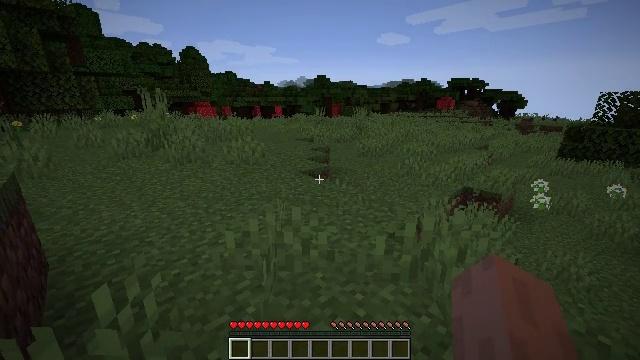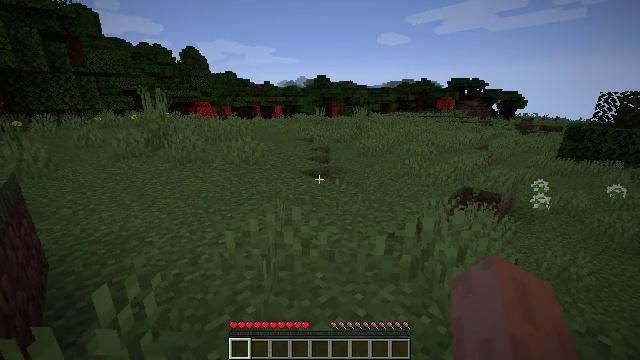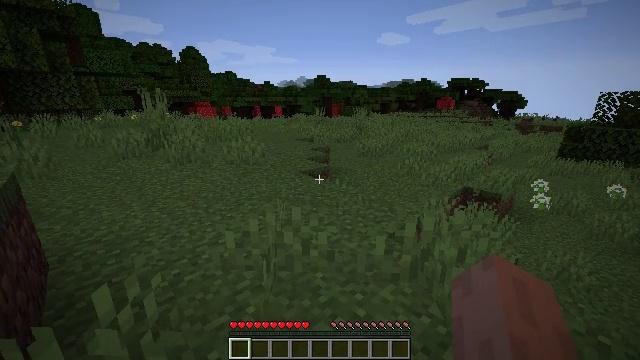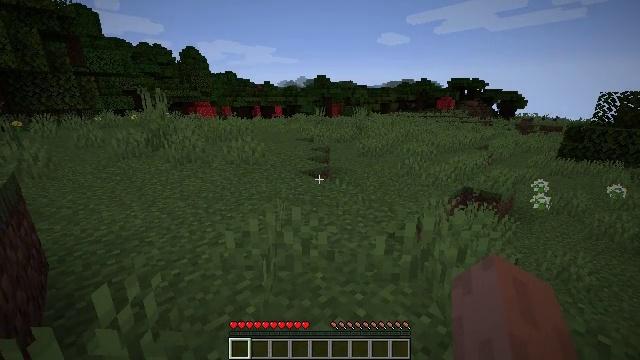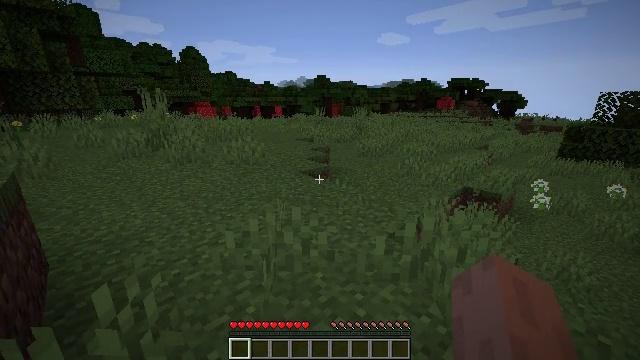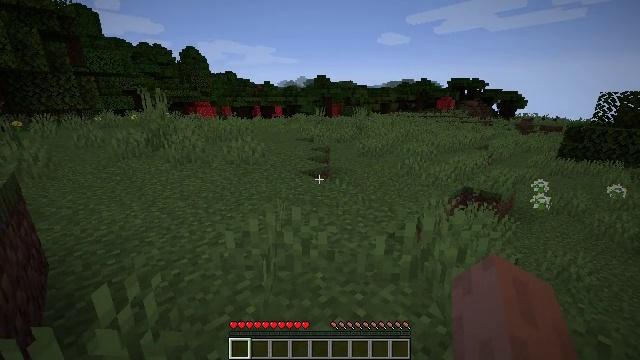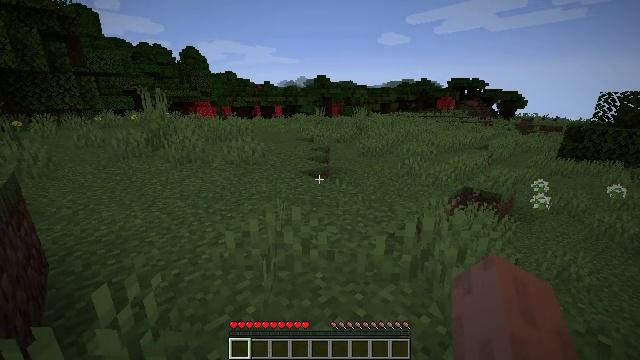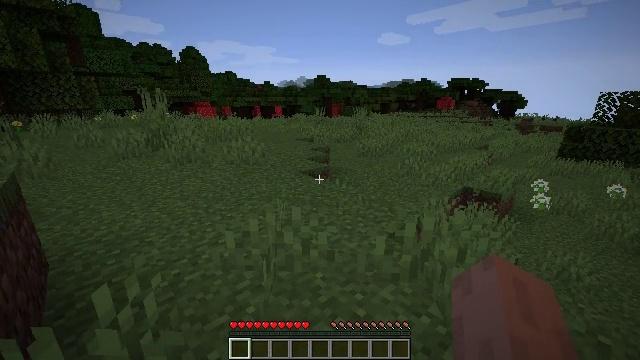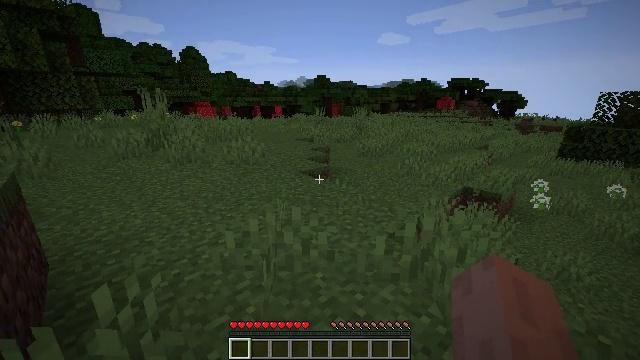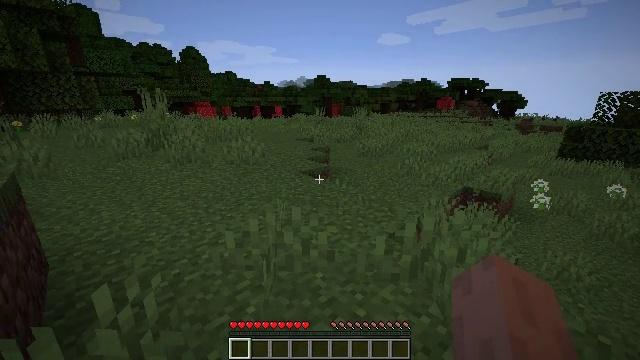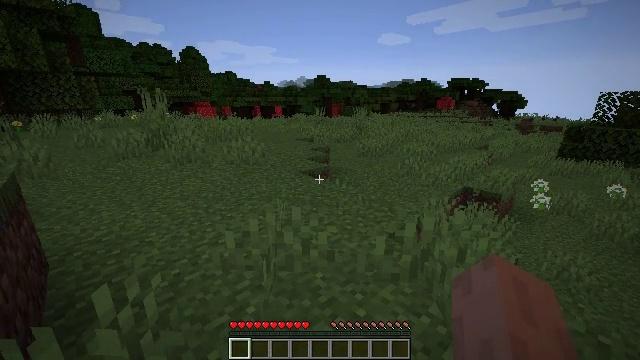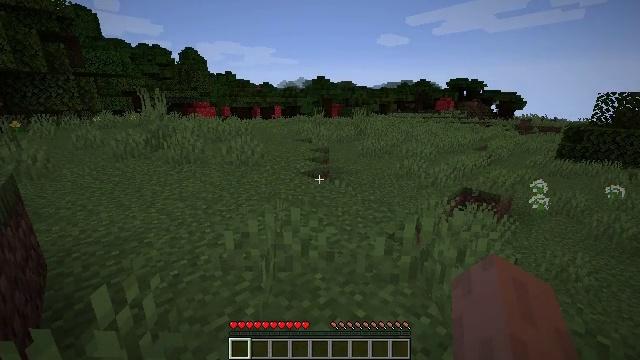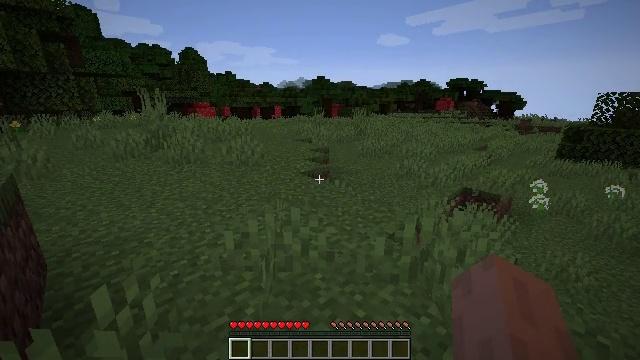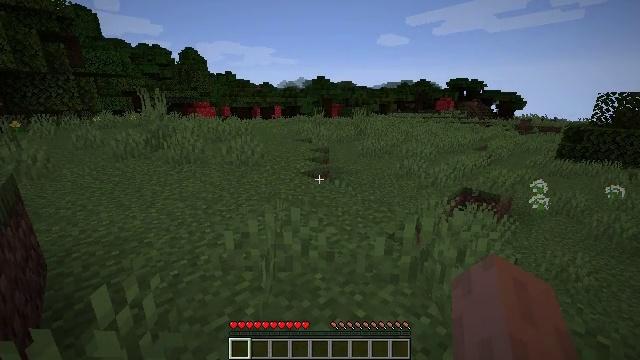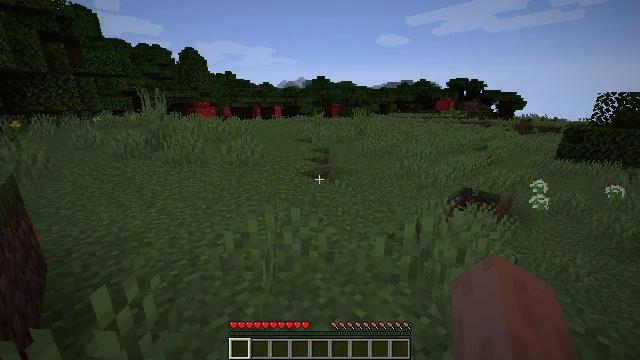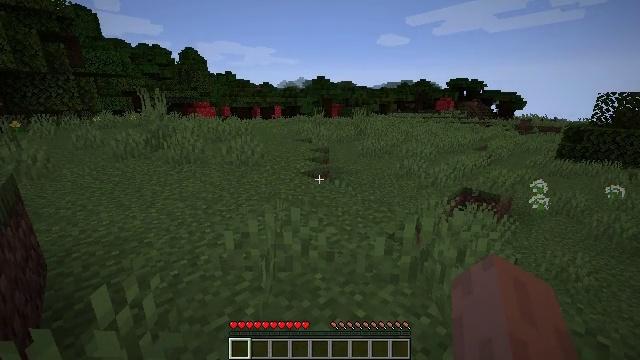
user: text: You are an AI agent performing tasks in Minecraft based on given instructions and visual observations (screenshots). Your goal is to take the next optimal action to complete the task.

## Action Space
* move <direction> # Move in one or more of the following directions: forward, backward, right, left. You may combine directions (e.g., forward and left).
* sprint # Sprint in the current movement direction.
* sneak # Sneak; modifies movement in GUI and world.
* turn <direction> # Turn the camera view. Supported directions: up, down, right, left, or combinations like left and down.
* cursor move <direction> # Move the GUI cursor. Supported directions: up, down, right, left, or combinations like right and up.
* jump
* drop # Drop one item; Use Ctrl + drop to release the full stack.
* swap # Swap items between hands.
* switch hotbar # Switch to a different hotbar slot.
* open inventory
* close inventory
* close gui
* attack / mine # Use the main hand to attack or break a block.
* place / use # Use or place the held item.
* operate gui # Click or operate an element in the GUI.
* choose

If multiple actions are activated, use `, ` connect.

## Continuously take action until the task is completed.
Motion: motion action
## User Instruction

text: Gather stripped oak log from a tree.
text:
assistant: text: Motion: attack / mine
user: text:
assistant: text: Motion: attack / mine
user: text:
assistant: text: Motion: attack / mine
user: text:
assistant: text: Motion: attack / mine
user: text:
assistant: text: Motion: attack / mine
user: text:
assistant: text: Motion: attack / mine
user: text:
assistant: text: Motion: attack / mine
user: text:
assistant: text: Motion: attack / mine
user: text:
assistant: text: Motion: attack / mine
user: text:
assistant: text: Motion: attack / mine
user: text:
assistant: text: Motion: attack / mine
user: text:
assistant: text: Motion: attack / mine
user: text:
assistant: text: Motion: attack / mine
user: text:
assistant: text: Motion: attack / mine
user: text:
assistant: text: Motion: attack / mine
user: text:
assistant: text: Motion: attack / mine
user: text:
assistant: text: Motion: attack / mine
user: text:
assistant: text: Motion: attack / mine
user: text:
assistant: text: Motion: attack / mine
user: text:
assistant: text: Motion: attack / mine
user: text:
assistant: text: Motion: attack / mine
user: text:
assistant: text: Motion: attack / mine
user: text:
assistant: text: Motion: turn right, attack / mine
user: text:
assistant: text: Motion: turn right, attack / mine
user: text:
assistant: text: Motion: turn right and down, attack / mine
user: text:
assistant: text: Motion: turn right, attack / mine
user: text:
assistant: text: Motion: attack / mine
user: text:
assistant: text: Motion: attack / mine
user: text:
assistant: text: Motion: turn left, attack / mine
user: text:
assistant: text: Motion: attack / mine